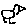
Label: bird